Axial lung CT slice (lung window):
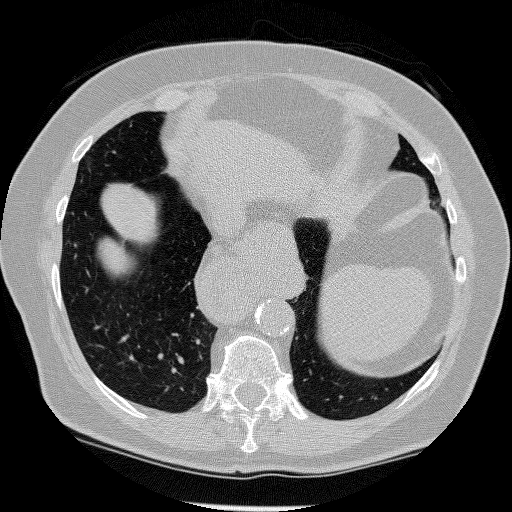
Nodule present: no